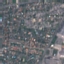
Land use / land cover: Residential